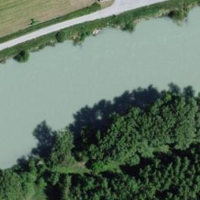
EUNIS habitat code: 15
Species observed at this site:
Lepidium draba
Knautia arvensis